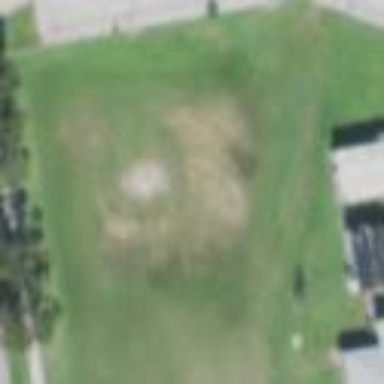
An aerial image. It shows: Baseball pitch for leisure land activities.